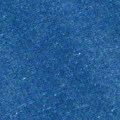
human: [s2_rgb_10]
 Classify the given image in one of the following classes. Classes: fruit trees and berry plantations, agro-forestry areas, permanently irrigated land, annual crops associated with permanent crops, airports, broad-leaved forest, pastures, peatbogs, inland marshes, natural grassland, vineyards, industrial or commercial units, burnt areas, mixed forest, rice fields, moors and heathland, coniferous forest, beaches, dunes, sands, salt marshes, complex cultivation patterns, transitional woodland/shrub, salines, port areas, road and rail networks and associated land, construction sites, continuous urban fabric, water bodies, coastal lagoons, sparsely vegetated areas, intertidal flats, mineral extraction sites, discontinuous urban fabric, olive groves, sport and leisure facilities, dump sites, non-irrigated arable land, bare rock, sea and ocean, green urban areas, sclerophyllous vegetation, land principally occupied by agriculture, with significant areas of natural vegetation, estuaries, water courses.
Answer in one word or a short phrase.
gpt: sea and ocean